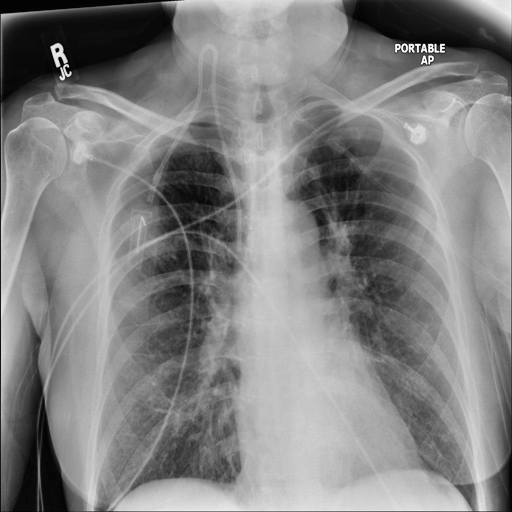
Finding: NORMAL